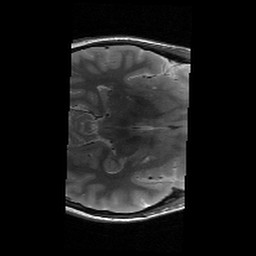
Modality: T2w
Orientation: axial
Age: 24
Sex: female
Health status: healthy
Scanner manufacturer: siemens
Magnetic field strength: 3 T
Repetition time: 6 s
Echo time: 0.064 s